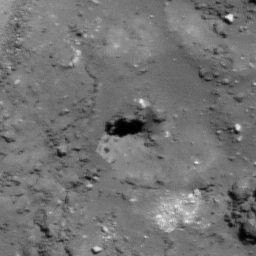
Pit: Tharp 3
Host crater: Tharp
Host type: impact_melt
Lunar coordinates: latitude -30.571, longitude 145.663